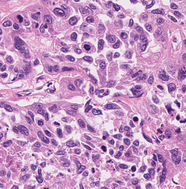
Tumor epithelial tissue: yes
Tumor-associated stroma tissue: no
Normal tissue: no